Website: bh-photo
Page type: receipt
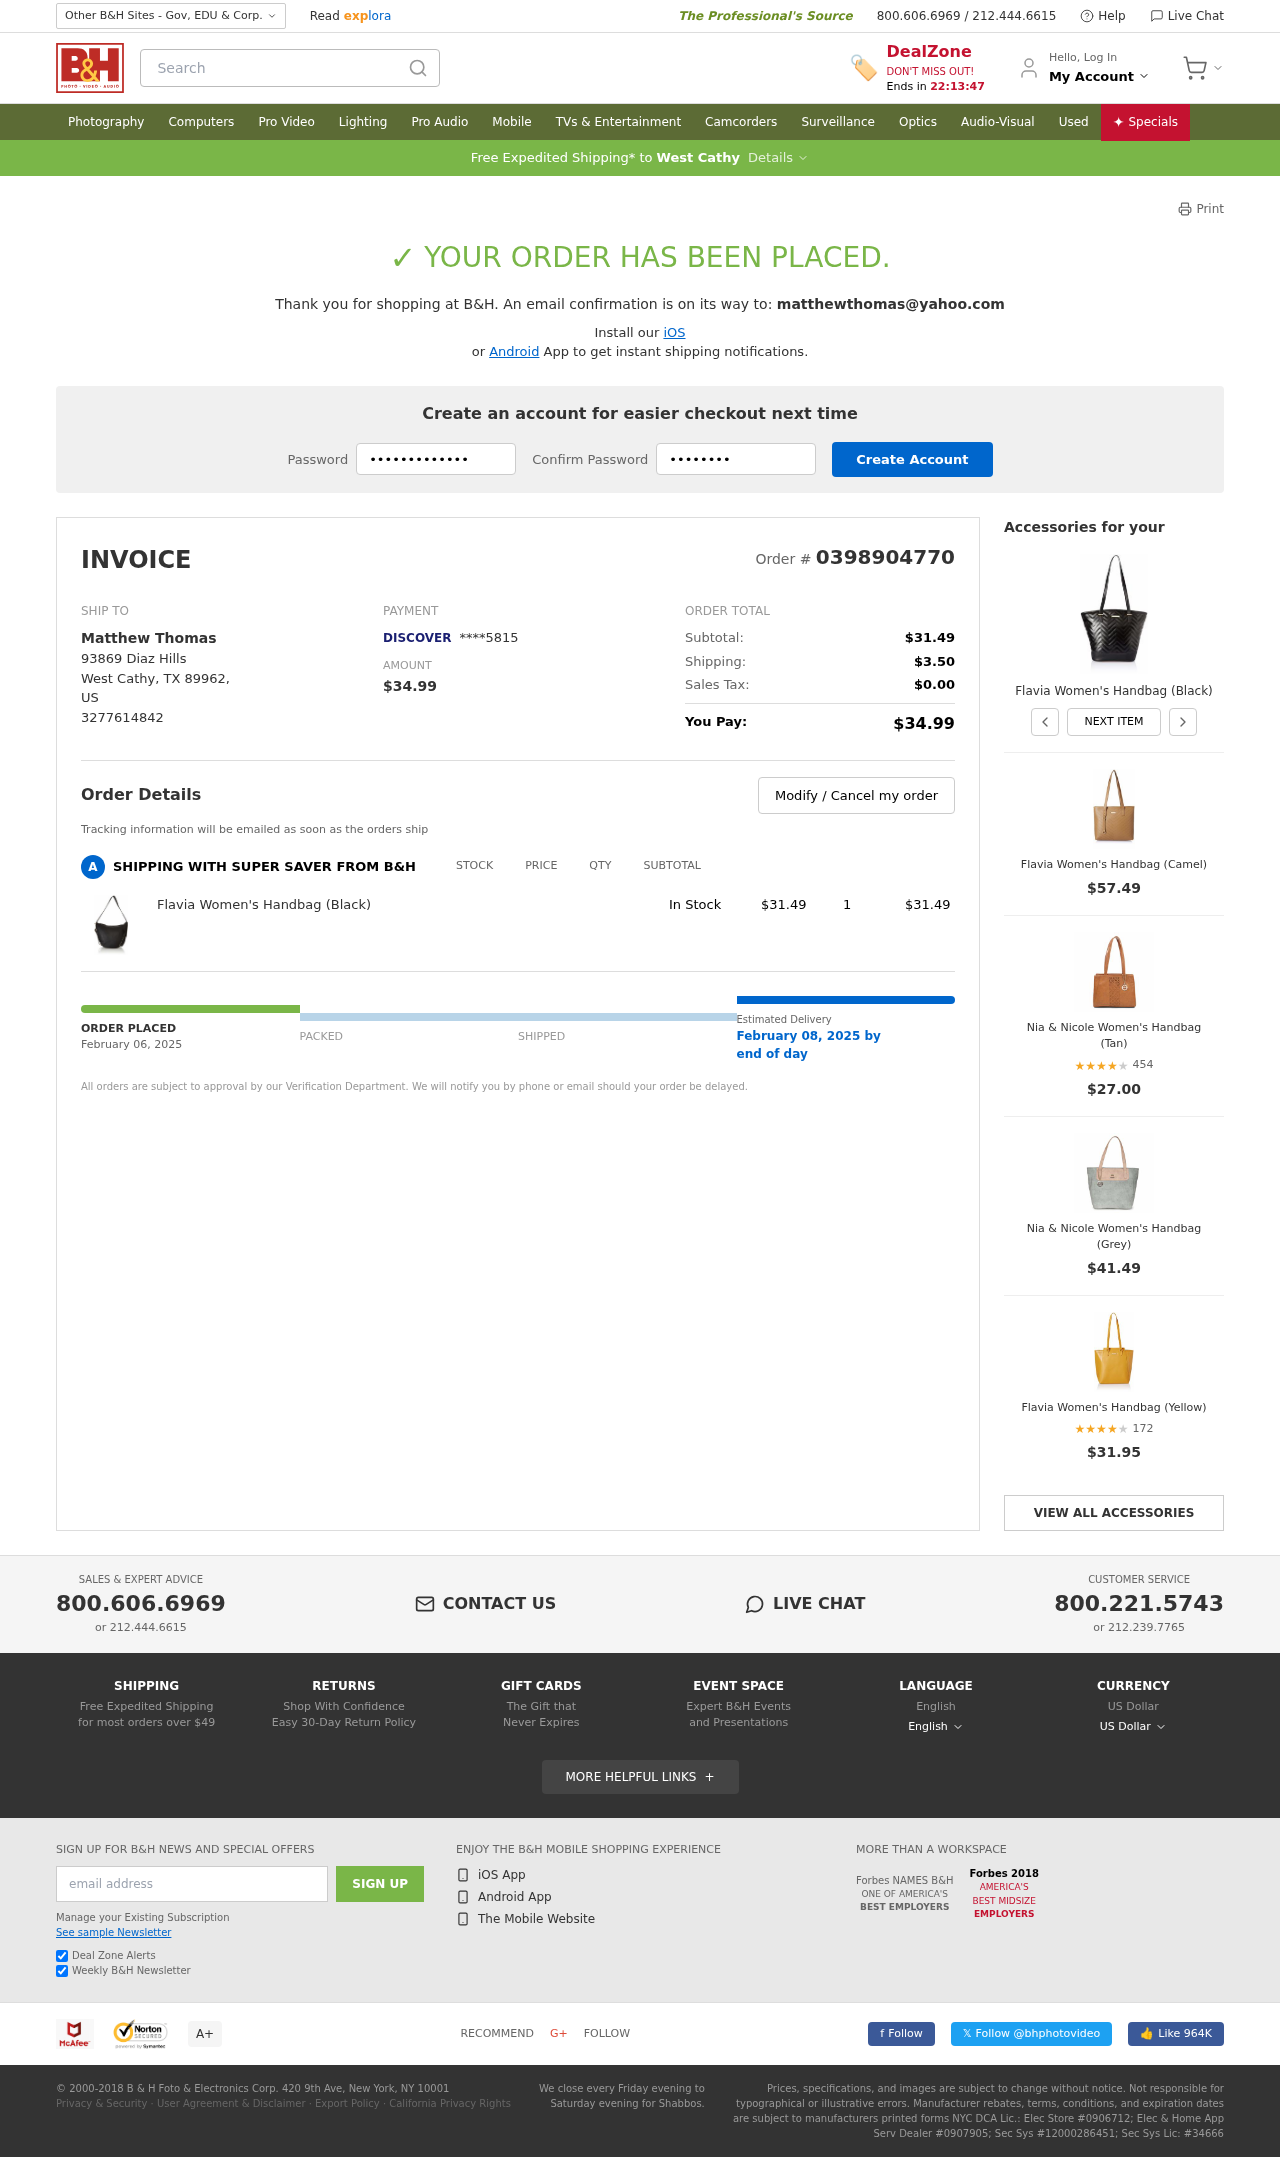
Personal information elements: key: PII_CARD_LAST4
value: ****5815
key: PII_CARD_TYPE
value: DISCOVER
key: PII_CITY
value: West Cathy
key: PII_COUNTRY_CODE
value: US
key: PII_EMAIL
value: matthewthomas@yahoo.com
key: PII_FULLNAME
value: Matthew Thomas
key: PII_PHONE
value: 3277614842
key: PII_POSTCODE
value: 89962
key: PII_STATE_ABBR
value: TX
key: PII_STREET
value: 93869 Diaz Hills
Product elements: key: PRODUCT1_NAME
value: Flavia Women's Handbag (Black)
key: PRODUCT1_PRICE
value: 31.49
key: PRODUCT1_QUANTITY
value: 1
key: PRODUCT2_NAME
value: Flavia Women's Handbag (Black)
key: PRODUCT3_NAME
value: Flavia Women's Handbag (Camel)
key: PRODUCT3_PRICE
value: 57.49
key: PRODUCT4_NAME
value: Nia & Nicole Women's Handbag (Tan)
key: PRODUCT4_NUM_RATINGS
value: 454
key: PRODUCT4_PRICE
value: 27
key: PRODUCT4_RATING
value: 3.8
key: PRODUCT5_NAME
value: Nia & Nicole Women's Handbag (Grey)
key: PRODUCT5_PRICE
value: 41.49
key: PRODUCT6_NAME
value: Flavia Women's Handbag (Yellow)
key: PRODUCT6_NUM_RATINGS
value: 172
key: PRODUCT6_PRICE
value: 31.95
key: PRODUCT6_RATING
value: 3.9
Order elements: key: ORDER_ID
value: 0398904770
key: ORDER_TOTAL
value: $34.99
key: ORDER_SUBTOTAL
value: $31.49
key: ORDER_SHIPPING_COST
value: $3.50
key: ORDER_TAX
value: $0.00
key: ORDER_DATE
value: February 06, 2025
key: ORDER_DELIVERY_DATE
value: February 08, 2025 by
Search elements: key: HEADER_SEARCH
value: Search